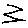
Label: zigzag